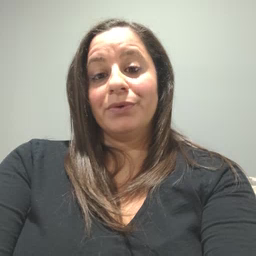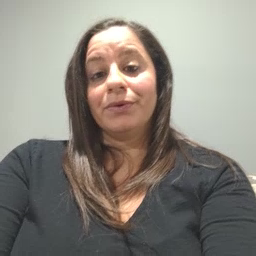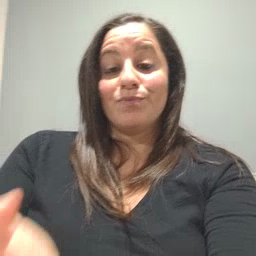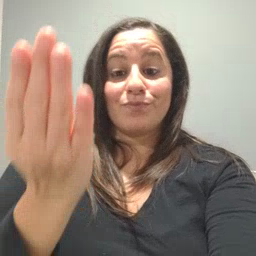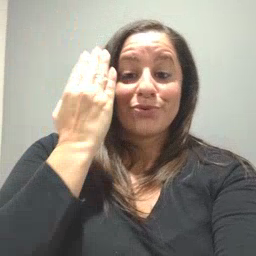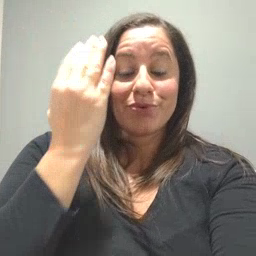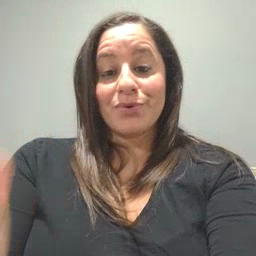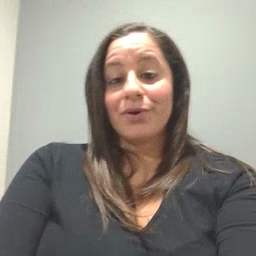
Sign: morning